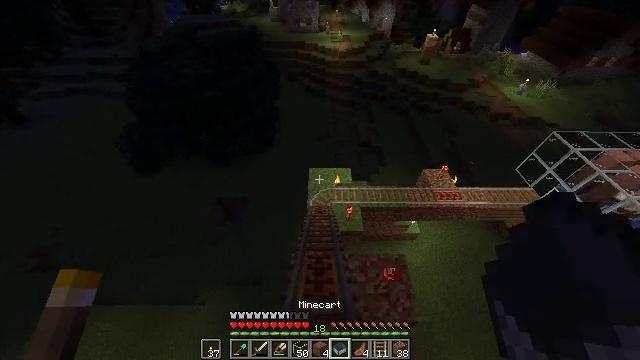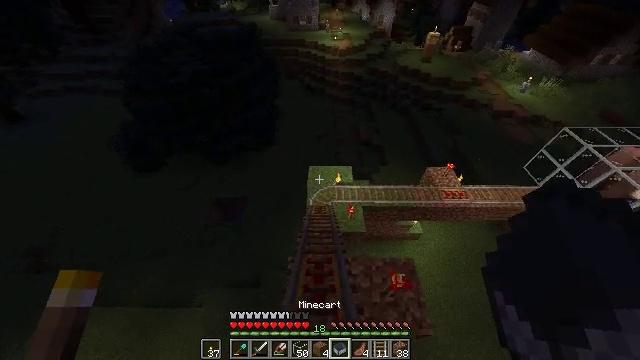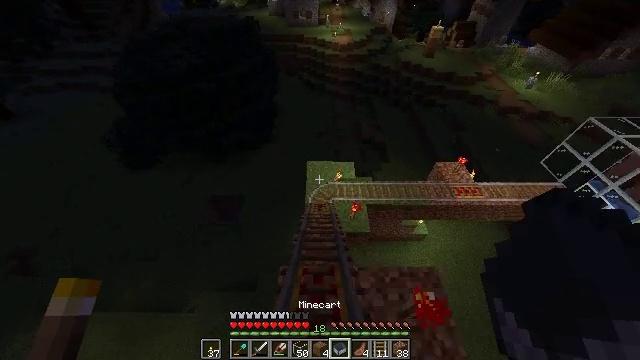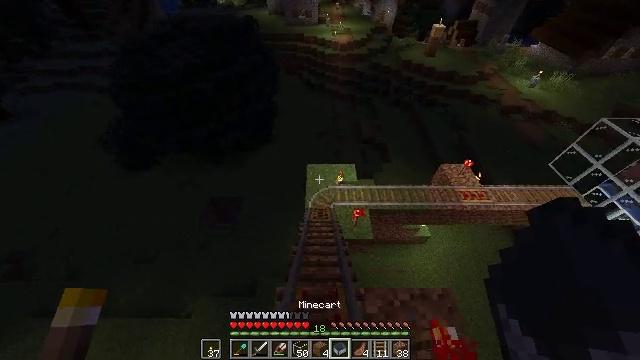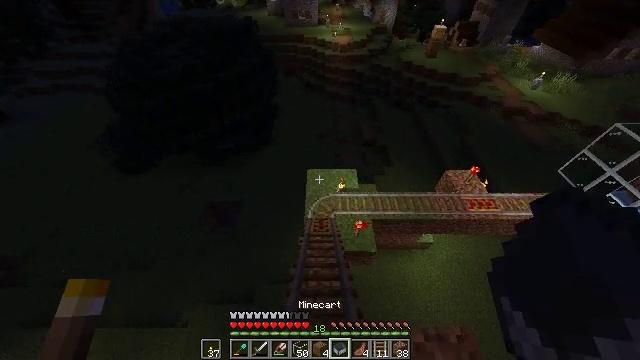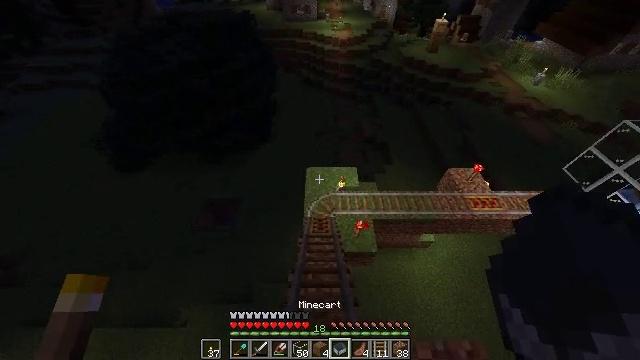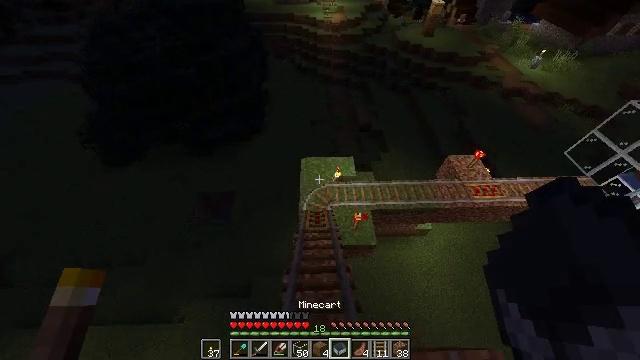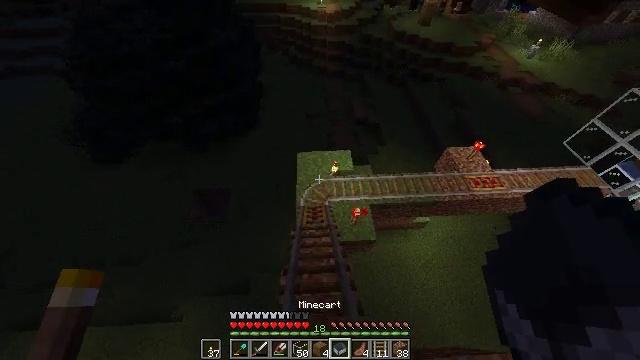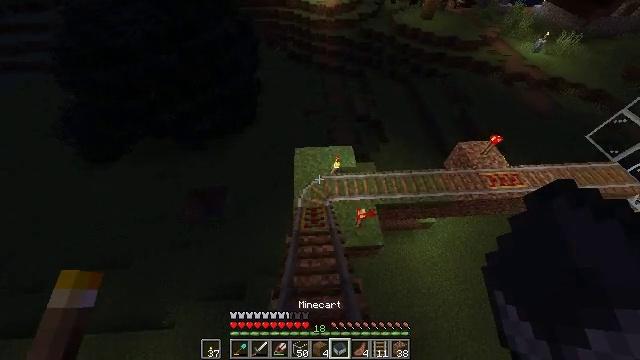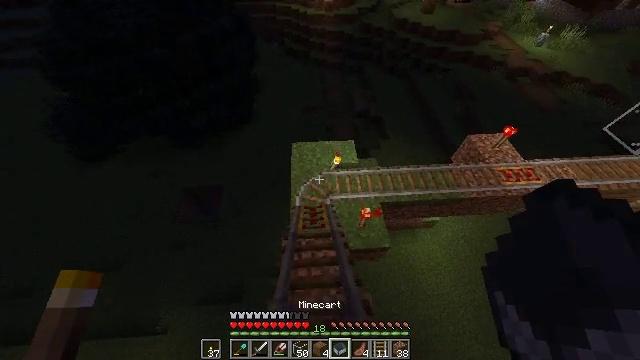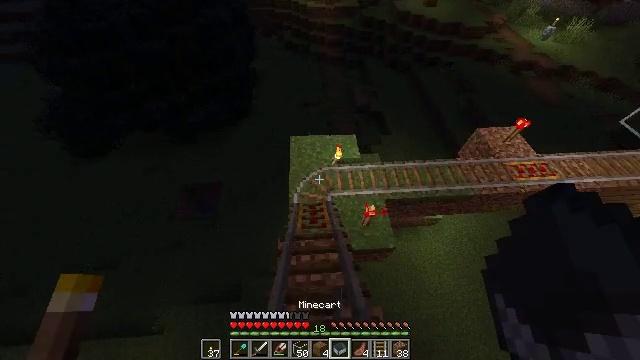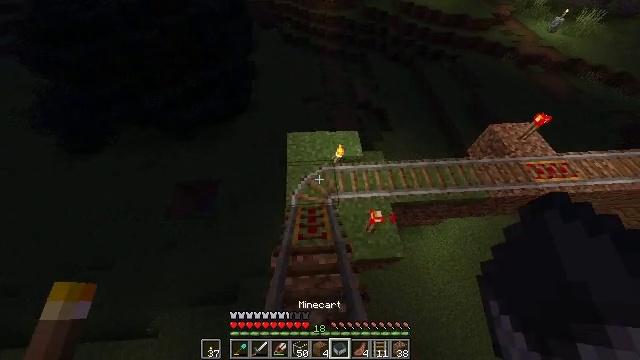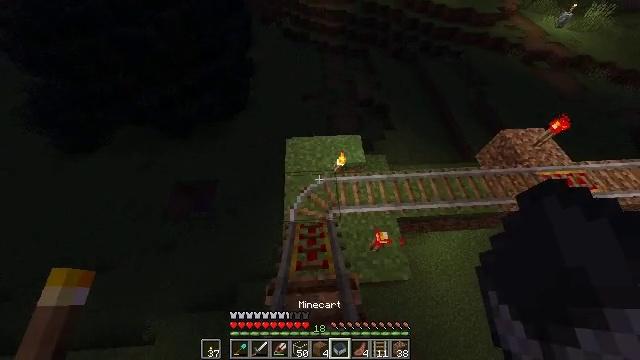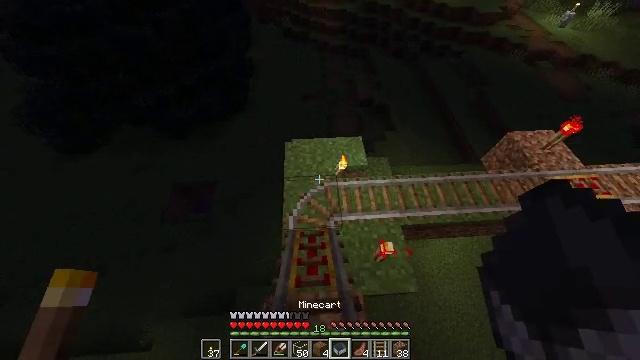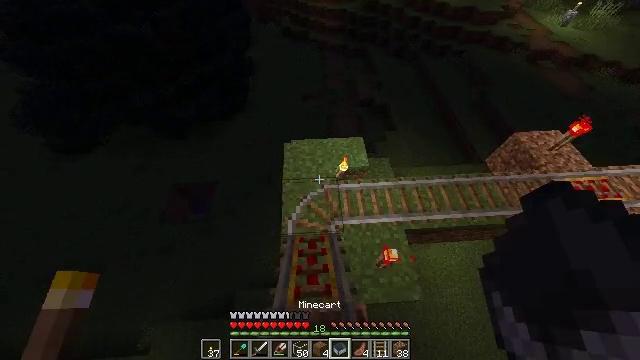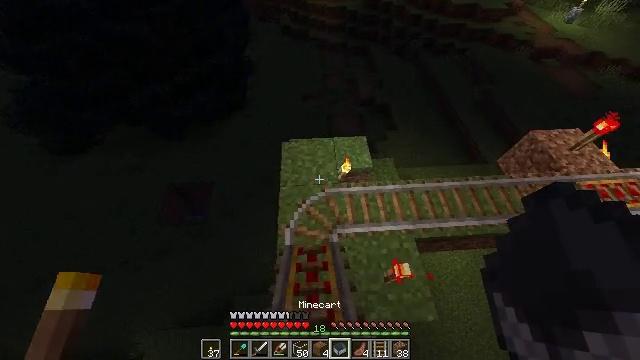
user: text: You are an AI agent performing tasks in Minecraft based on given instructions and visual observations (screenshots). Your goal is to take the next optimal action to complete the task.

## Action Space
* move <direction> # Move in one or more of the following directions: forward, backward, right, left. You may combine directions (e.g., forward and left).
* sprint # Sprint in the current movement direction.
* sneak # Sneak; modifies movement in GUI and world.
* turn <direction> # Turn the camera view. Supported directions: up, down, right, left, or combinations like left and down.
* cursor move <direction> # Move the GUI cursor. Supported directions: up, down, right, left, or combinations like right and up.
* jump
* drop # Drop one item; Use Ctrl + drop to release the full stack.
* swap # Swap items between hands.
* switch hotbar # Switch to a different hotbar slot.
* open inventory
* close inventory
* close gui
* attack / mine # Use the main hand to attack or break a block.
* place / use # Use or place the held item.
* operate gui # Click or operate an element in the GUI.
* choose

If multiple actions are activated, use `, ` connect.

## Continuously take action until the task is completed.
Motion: motion action
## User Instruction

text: Attack the glass to break it.
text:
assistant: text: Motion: move forward
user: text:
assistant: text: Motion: move forward
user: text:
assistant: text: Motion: move forward
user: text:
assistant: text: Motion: move forward
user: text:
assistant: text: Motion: move forward
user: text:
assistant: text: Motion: move forward, sprint, turn right and down
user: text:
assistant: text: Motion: move forward, sprint, turn right and down
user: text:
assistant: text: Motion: move forward, sprint
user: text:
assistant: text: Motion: move forward
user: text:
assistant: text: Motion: move forward
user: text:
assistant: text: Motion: move forward, turn down
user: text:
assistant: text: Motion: move forward, sprint, turn down
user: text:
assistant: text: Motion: move forward, sprint
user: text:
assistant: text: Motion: move forward, sprint
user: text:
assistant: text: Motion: move forward
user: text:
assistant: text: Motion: move forward
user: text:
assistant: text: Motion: move forward
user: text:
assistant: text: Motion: move forward
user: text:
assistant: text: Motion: move forward, sprint, turn right
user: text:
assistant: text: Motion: move forward, sprint, turn right
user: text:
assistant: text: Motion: move forward, sprint, turn right
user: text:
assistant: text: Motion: move forward, turn right
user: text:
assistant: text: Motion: move forward, turn right
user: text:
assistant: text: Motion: move forward, turn right
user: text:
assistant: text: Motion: move forward, turn right
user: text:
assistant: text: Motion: move forward, turn right
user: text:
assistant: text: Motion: move forward, turn right
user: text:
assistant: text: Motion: move forward
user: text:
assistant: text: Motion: move forward
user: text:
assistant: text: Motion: move forward